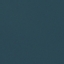
Label: SeaLake